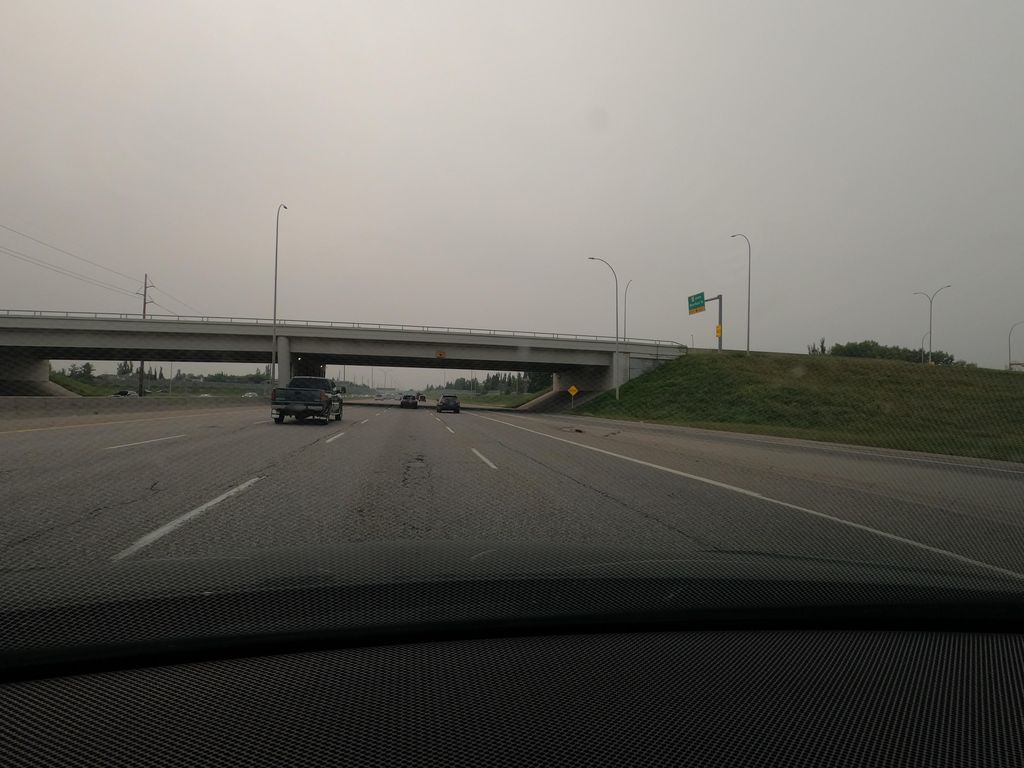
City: calgary